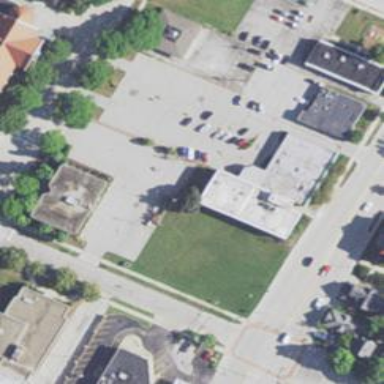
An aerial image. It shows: Commercial building.